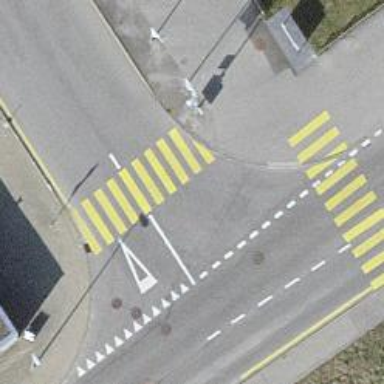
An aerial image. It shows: Zebra crossing for pedestrians.